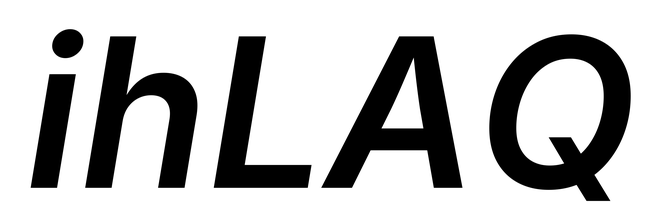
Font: Inter-Italic_SemiBold_Italic